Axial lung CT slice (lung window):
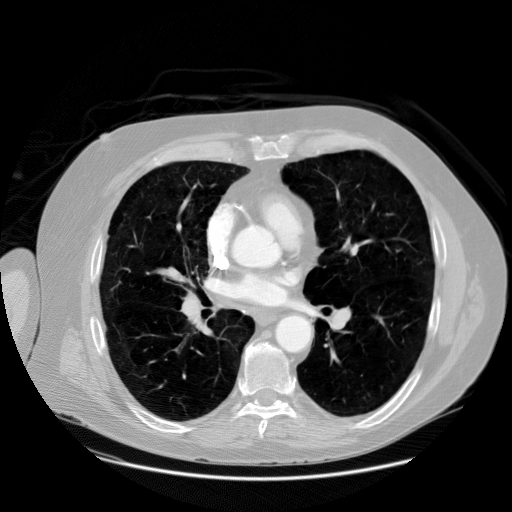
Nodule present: no